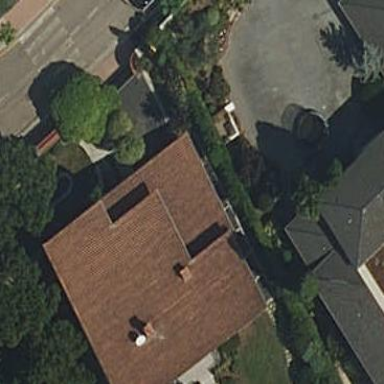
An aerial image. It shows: Part of building.